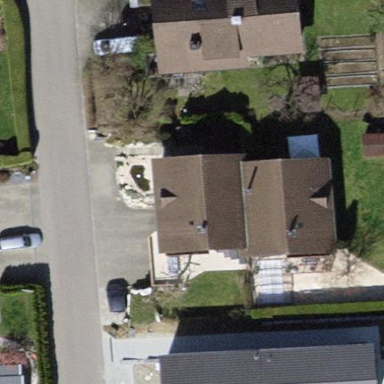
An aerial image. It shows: Semi-detached house with gabled roof.